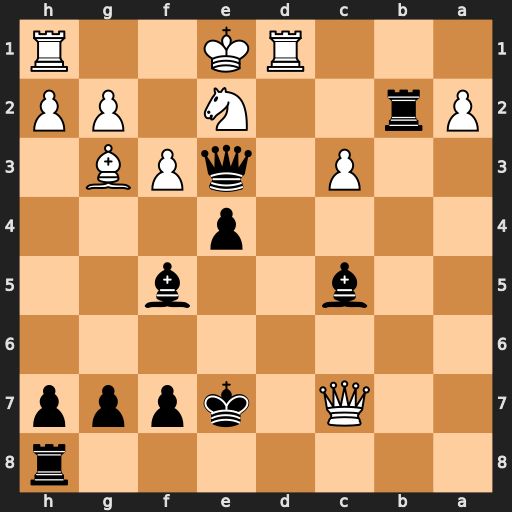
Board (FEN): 7r/2Q1kppp/8/2b2b2/4p3/2P1qPB1/Pr2N1PP/3RK2R
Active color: b
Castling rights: K
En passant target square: -
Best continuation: Kf6 Rd6+ Bxd6 Qxd6+ Be6 Qd4+ Qxd4